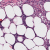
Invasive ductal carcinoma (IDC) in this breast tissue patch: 0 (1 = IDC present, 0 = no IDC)